【题型】选择题　【知识点】立体几何　【难度】easy
直线绕一条与其有一个交点但不垂直的固定直线转动可以形成（\quad）

\vspace{0.5em}
\noindent A．平面 \qquad B．曲线 \qquad C．直线 \qquad D．锥面
【解答】
\noindent \textbf{【答案】}D

\vspace{0.5em}
\noindent \textbf{【分析】}画出图形即可求解.

\vspace{0.5em}
\noindent \textbf{【解析】}如图，当两条相交直线（不垂直）中一条围绕另一条转动时，形成的曲面叫锥面.

\vspace{0.5em}
\noindent 故选:D.
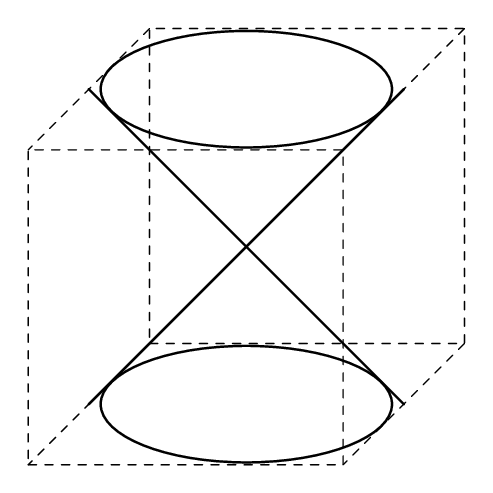